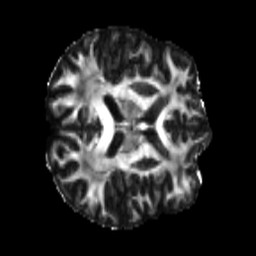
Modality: FA
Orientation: axial
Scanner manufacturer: siemens
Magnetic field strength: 3 T
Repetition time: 4 s
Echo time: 0.0594 s